Interaction volume radius: 5 \u00c5
Interaction volume height: 25 \u00c5
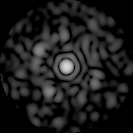
Disorder parameter: 0.8074